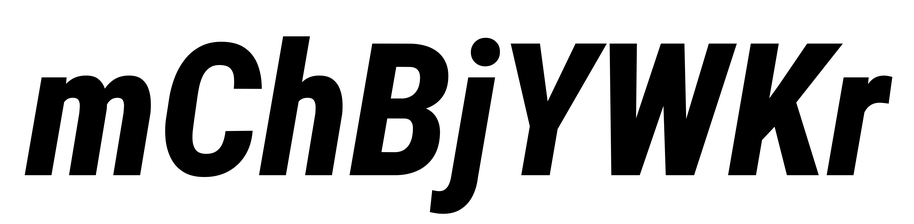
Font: Roboto-Italic_Condensed_ExtraBold_Italic